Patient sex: M
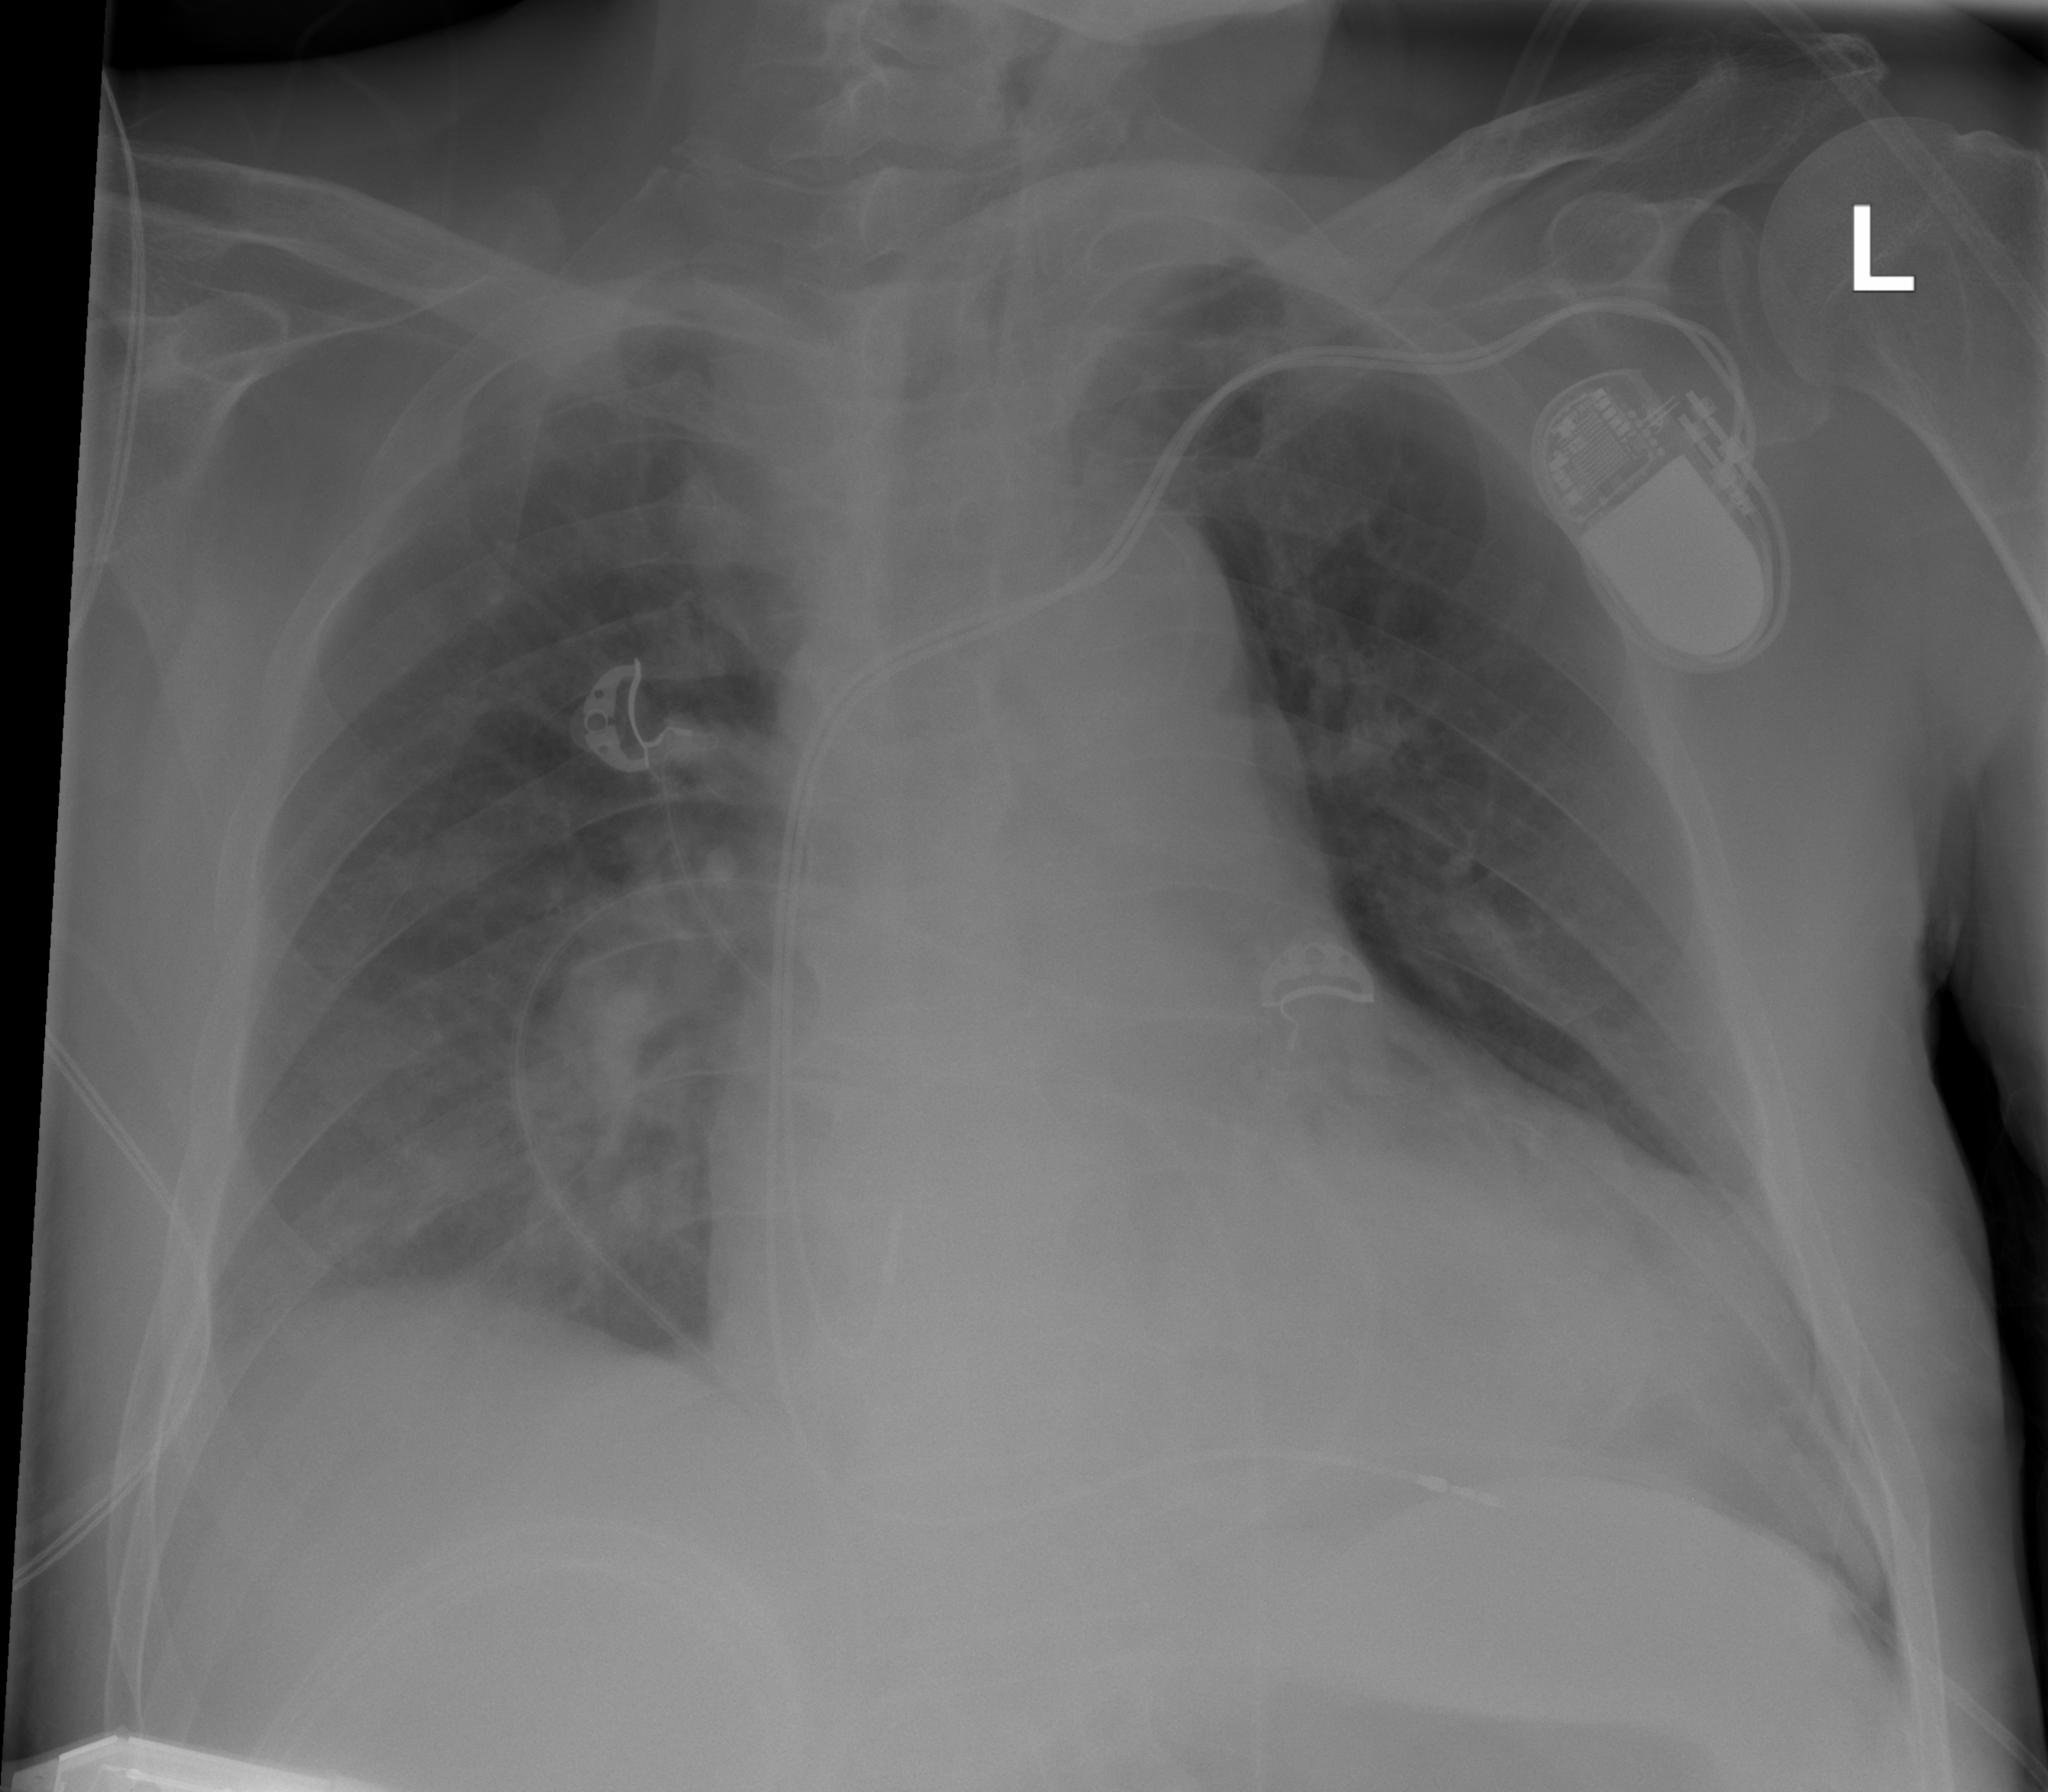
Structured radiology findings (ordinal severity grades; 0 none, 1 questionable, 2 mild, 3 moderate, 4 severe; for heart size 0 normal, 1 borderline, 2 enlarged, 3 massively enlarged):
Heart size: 2
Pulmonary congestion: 1
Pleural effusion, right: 2
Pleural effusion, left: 0
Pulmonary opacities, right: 1
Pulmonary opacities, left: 0
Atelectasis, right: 0
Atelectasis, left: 0